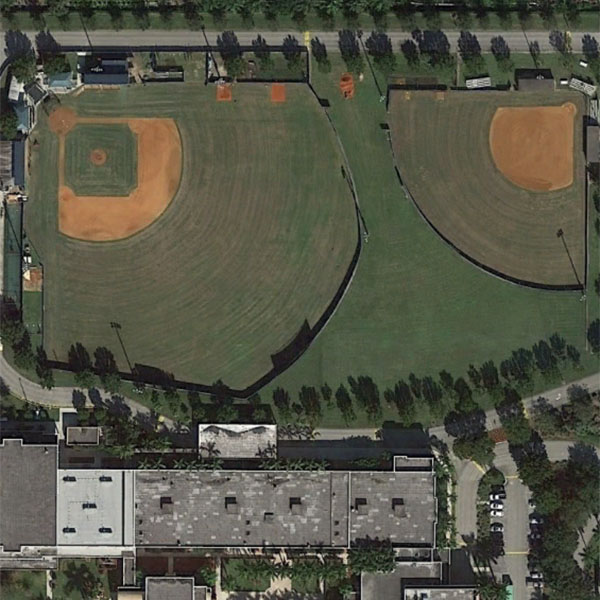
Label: BaseballField